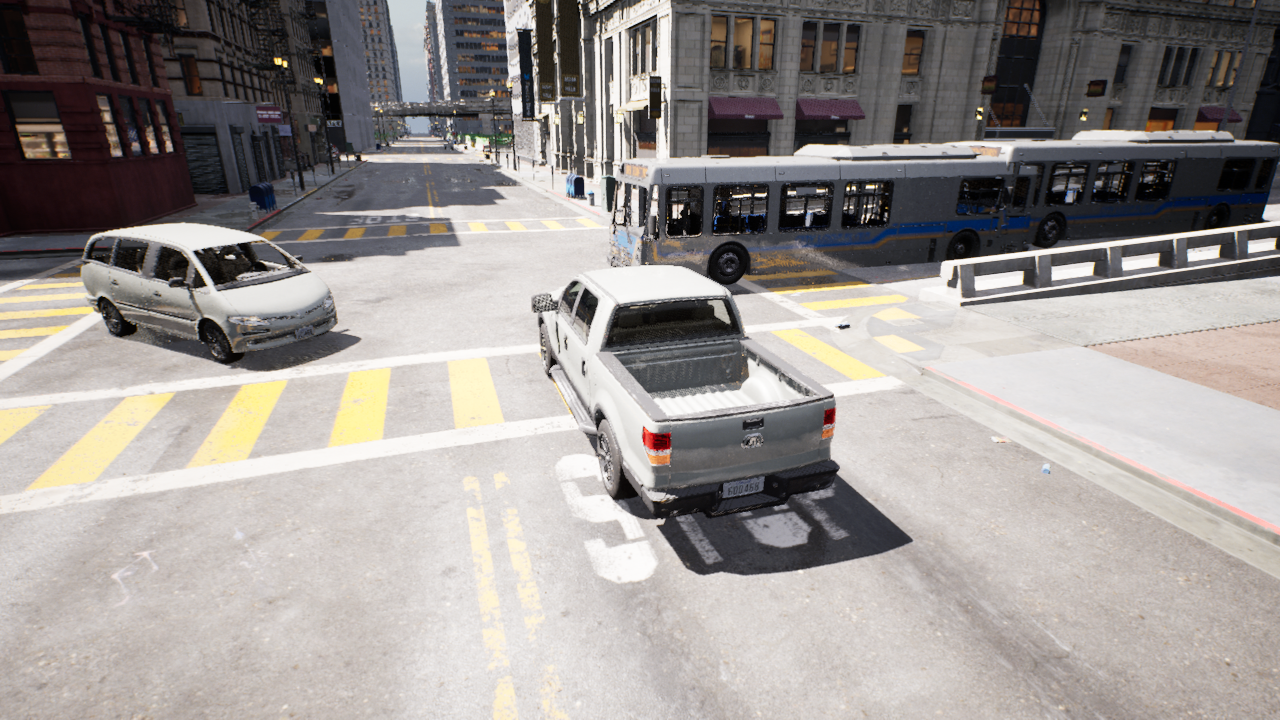
Venue: residential
Lighting: clear day
Vehicle rig: pickup